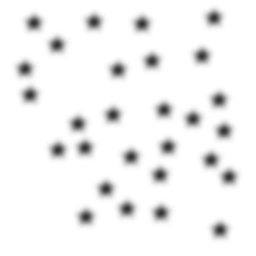
Squares: 0
Triangles: 0
Stars: 28
Total shapes: 28